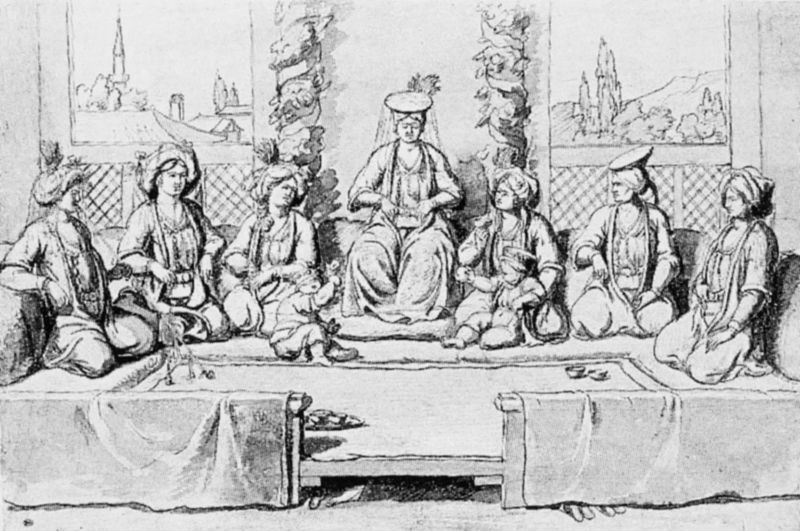
Titel: Frauen im Harem
Künstler: Jaques Carrey
Institution: Paris, Musée du Louvre
Schlagwörter: frauen, sitzen, fenster, zeichnung, tuch, kind, kinder, spiel, moschee, orient, palast, knien, herrscher, harem, sieben, abendmahl, kupferstich, turban, 1898